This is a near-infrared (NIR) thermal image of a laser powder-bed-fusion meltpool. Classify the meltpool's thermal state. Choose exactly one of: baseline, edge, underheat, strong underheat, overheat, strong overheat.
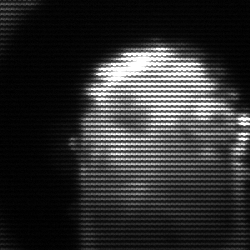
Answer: baseline